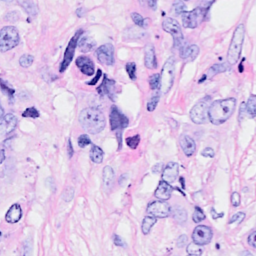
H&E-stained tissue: Breast